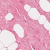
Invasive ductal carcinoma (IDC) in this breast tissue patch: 0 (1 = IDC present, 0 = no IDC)